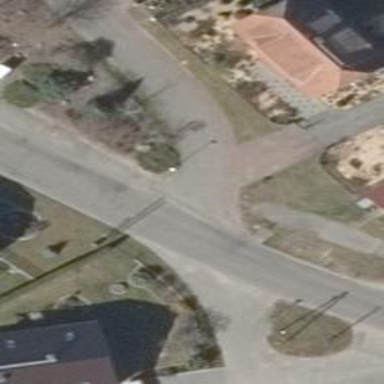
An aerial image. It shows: Residential road.